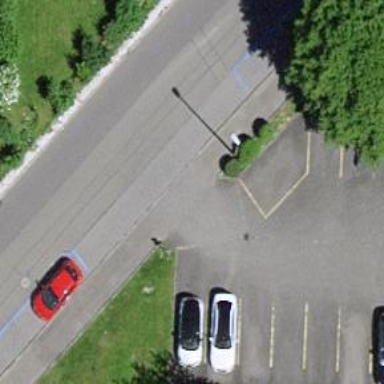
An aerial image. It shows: Road serving as parking aisle.